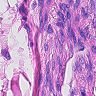
Metastatic tissue present: yes